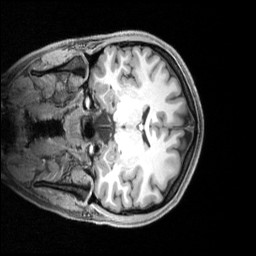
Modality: T1w
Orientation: coronal
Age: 25
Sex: female
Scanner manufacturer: siemens
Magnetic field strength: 3 T
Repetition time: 2.4 s
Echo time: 0.00219 s